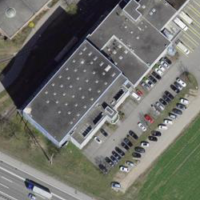
EUNIS habitat code: 57
Species observed at this site:
Ophrys apifera
Echium vulgare